Field crop: tomato
Growth stage: 1
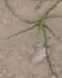
Species: cyperus